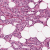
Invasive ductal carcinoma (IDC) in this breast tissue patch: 1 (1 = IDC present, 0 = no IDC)